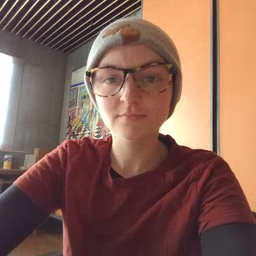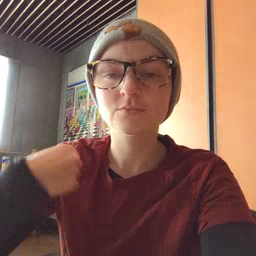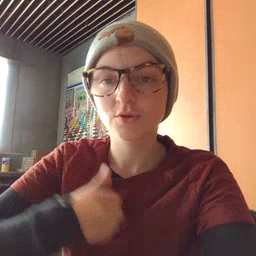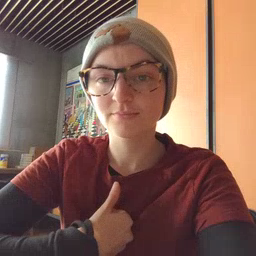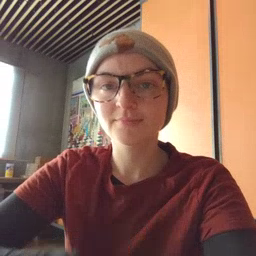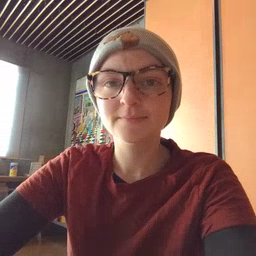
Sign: jacket